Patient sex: M
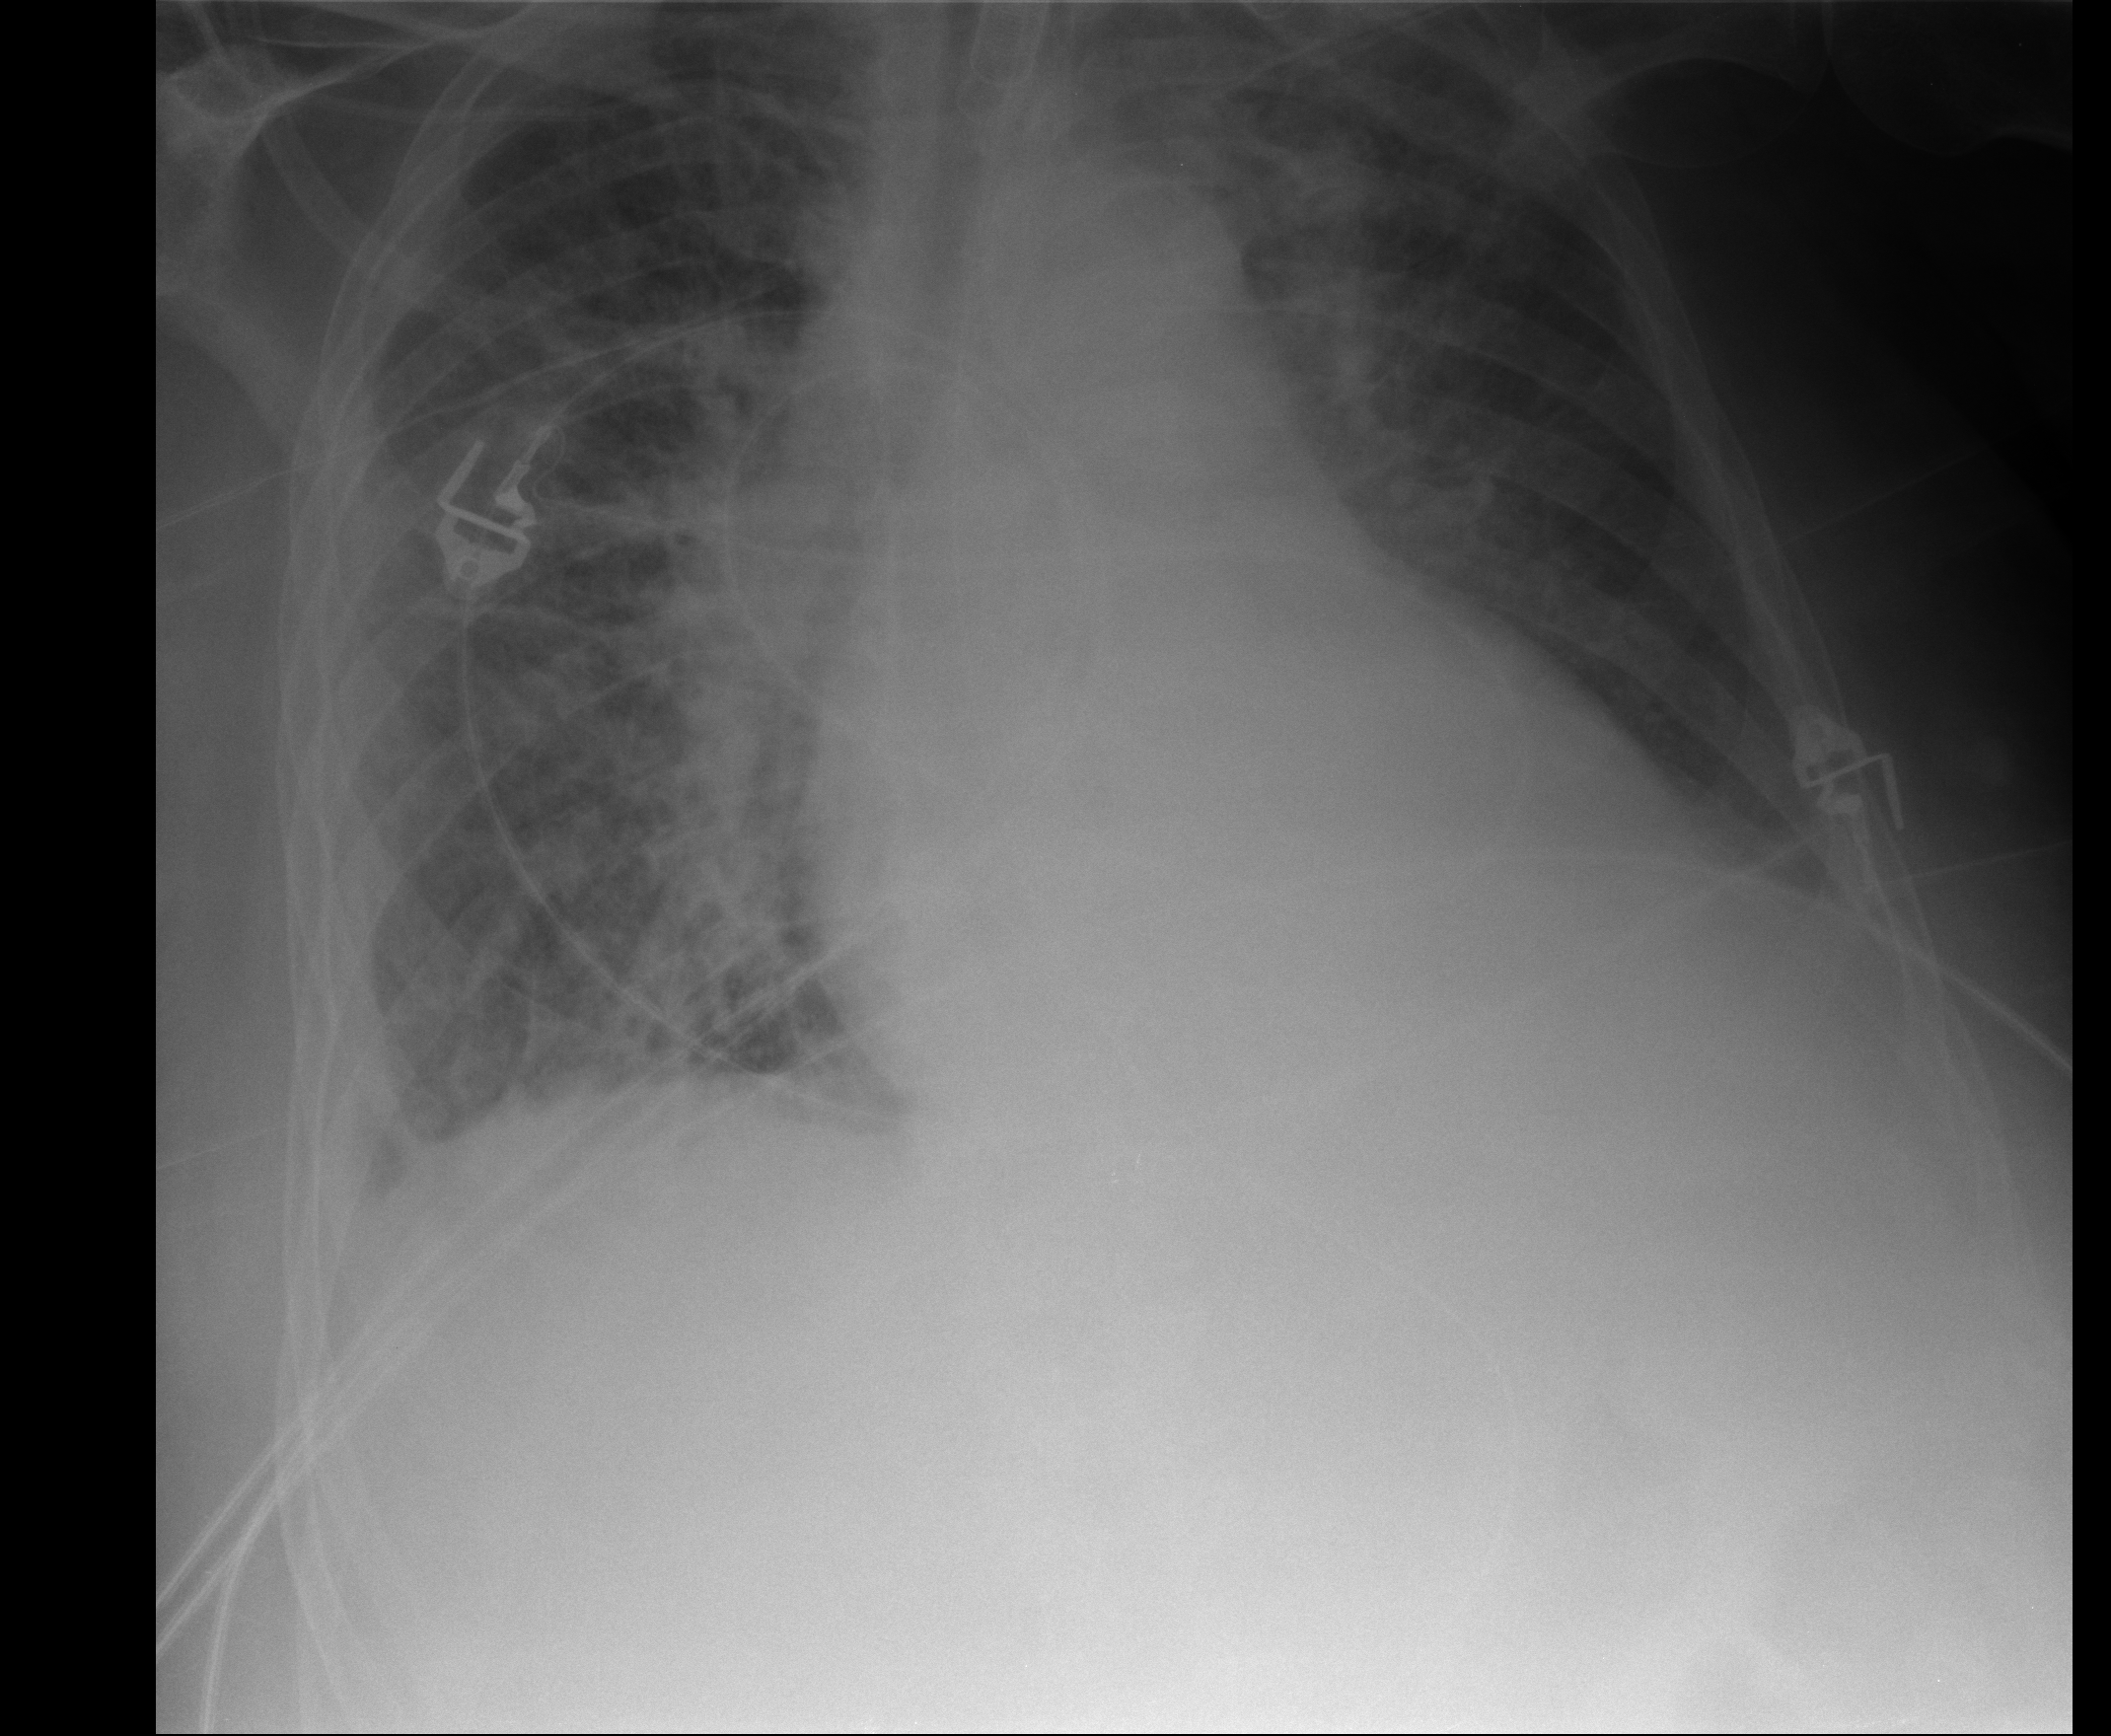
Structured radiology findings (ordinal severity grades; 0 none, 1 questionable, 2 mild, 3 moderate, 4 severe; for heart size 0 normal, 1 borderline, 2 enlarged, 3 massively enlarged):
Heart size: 2
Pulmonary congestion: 3
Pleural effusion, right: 2
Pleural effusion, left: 0
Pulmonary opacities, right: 3
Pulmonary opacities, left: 1
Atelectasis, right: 2
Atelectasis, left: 2